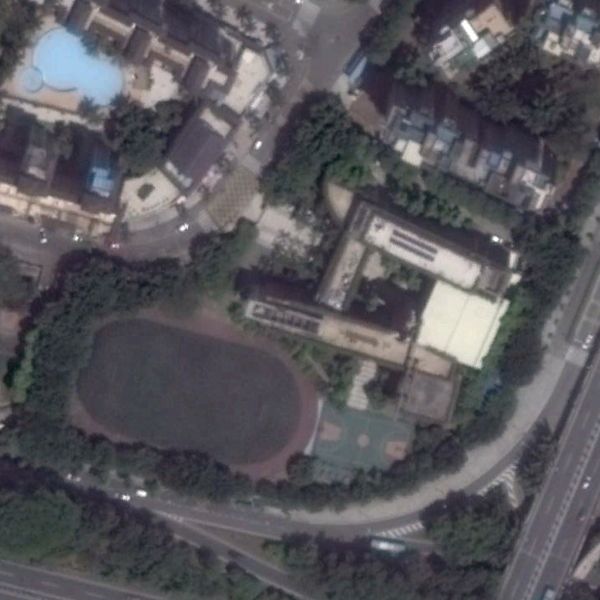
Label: School